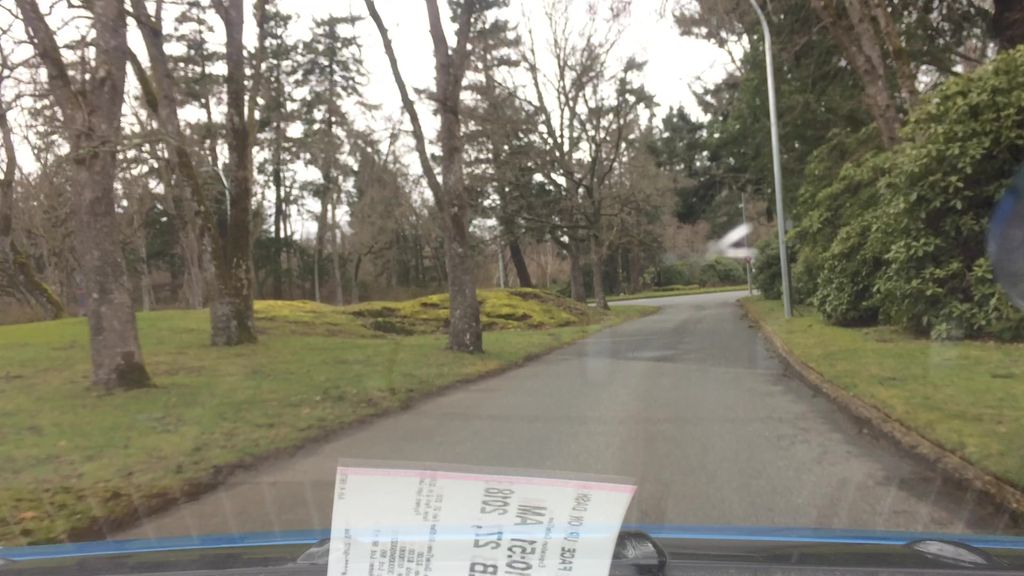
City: victoria